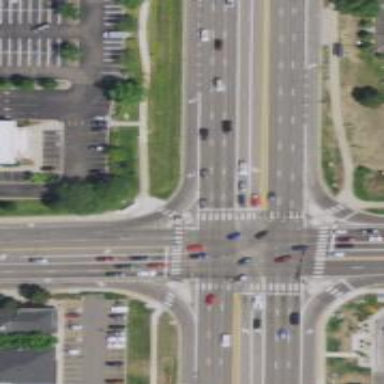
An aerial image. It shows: Uncontrolled zebra crossing.